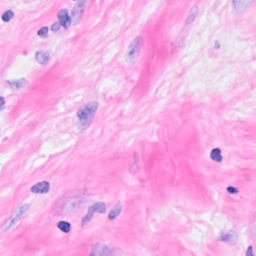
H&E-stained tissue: Breast